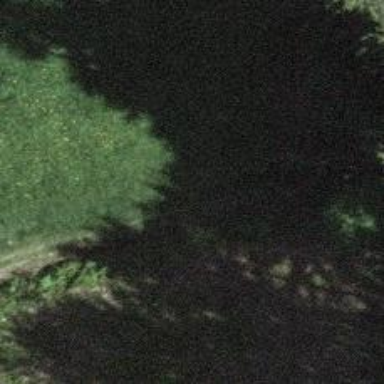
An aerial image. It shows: Path.